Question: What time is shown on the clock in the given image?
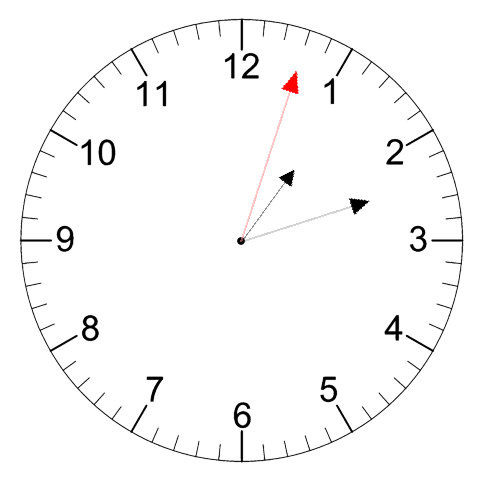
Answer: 01:12:03